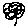
Label: flower